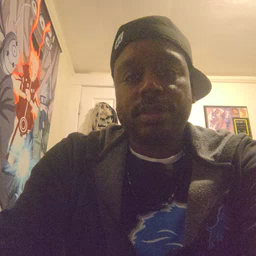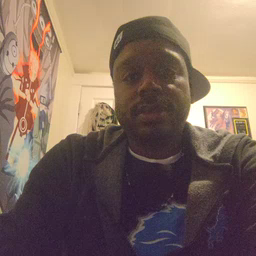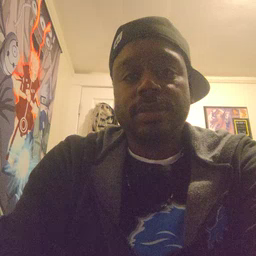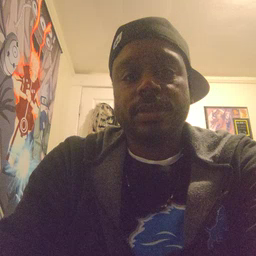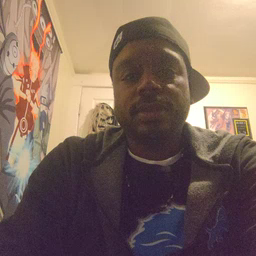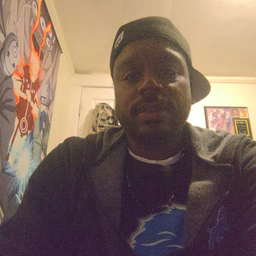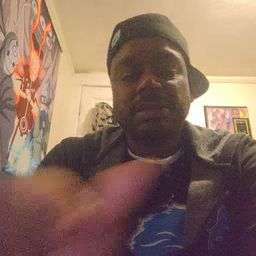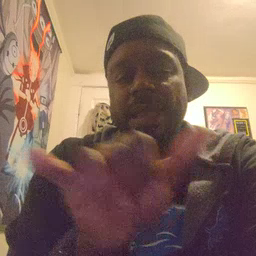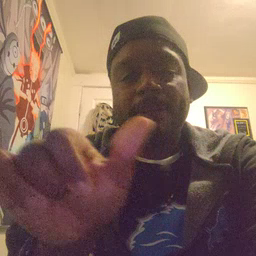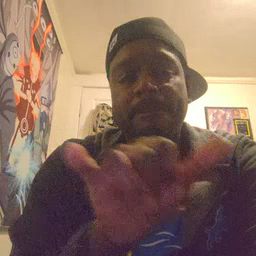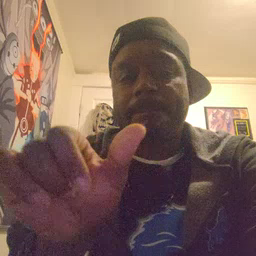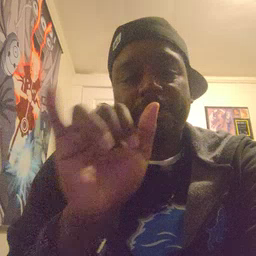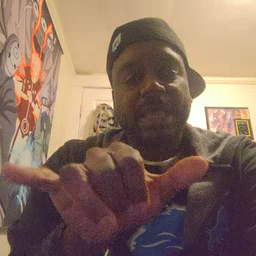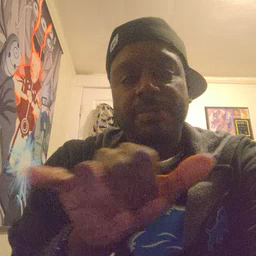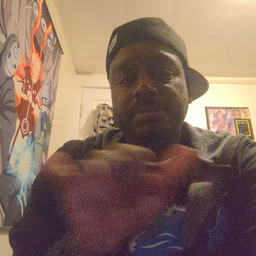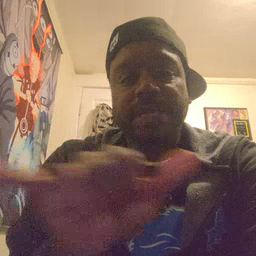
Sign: same